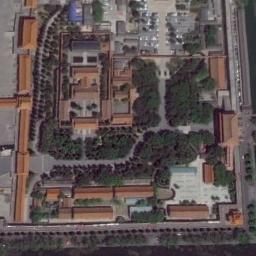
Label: palace